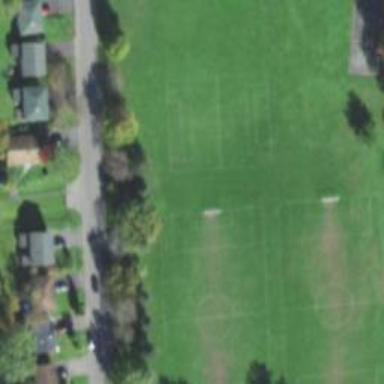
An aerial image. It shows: Soccer pitch for outdoor sports and leisure activities.